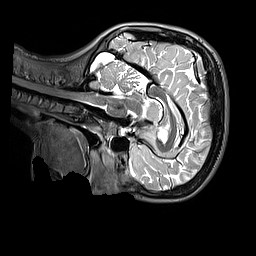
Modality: T2w
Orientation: sagittal
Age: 9
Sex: female
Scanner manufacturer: siemens
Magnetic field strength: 3 T
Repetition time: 3.2 s
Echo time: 0.408 s